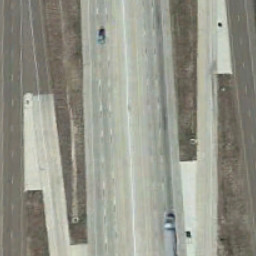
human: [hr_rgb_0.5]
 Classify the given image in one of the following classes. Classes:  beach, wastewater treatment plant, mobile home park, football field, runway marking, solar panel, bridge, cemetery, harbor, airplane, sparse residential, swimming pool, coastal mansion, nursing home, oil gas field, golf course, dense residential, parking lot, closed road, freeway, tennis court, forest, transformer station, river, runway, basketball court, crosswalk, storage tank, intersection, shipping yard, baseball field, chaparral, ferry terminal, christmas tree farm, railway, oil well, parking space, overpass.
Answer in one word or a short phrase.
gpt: freeway